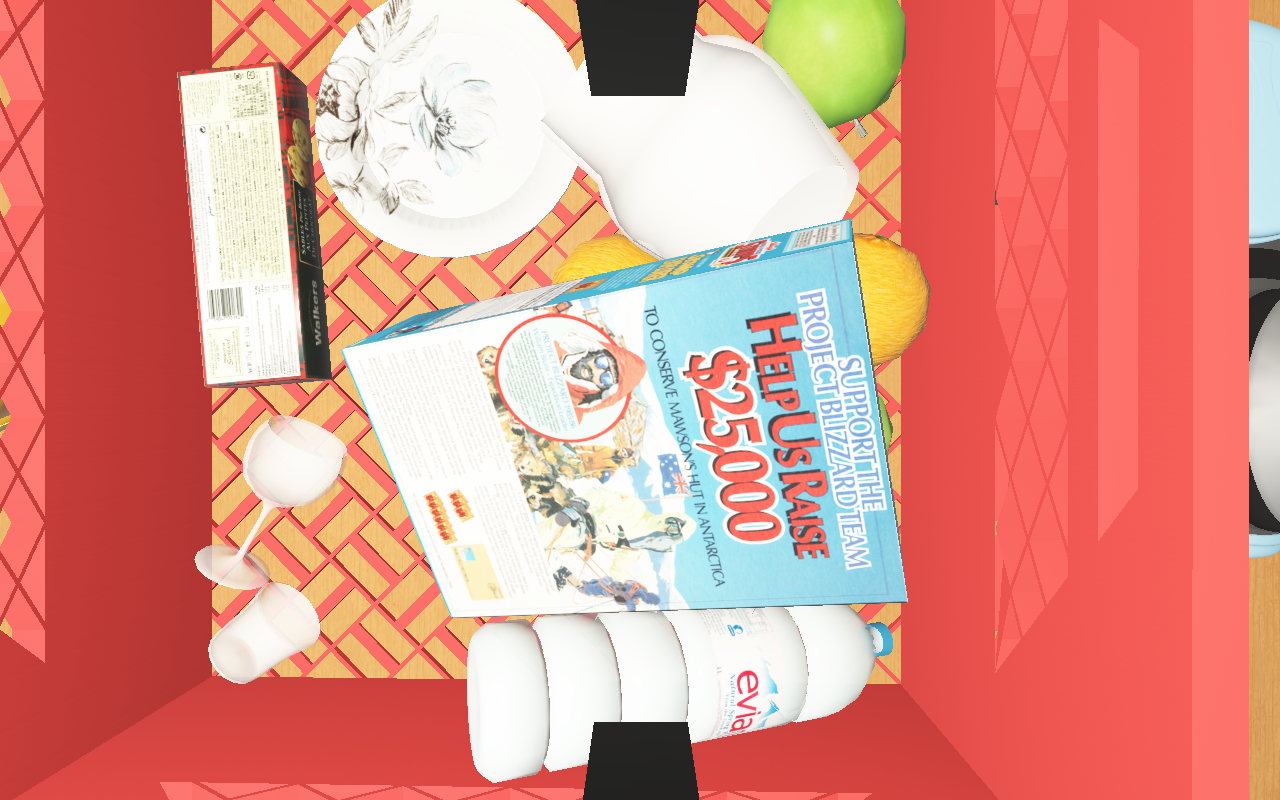
Objects in the scene:
carafe
water bottle
plate
wineglass
honey jar
cereal box
cereal box